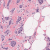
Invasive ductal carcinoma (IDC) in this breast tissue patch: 1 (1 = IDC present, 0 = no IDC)